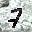
Label: 7